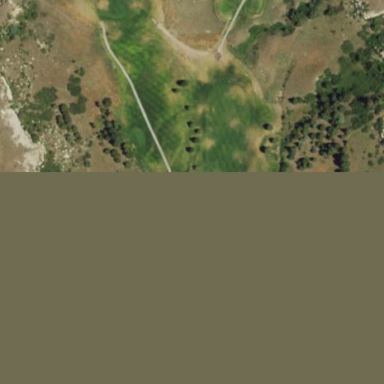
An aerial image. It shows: Rough area in golf course.